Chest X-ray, PA view. Patient: 57 years old, sex F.
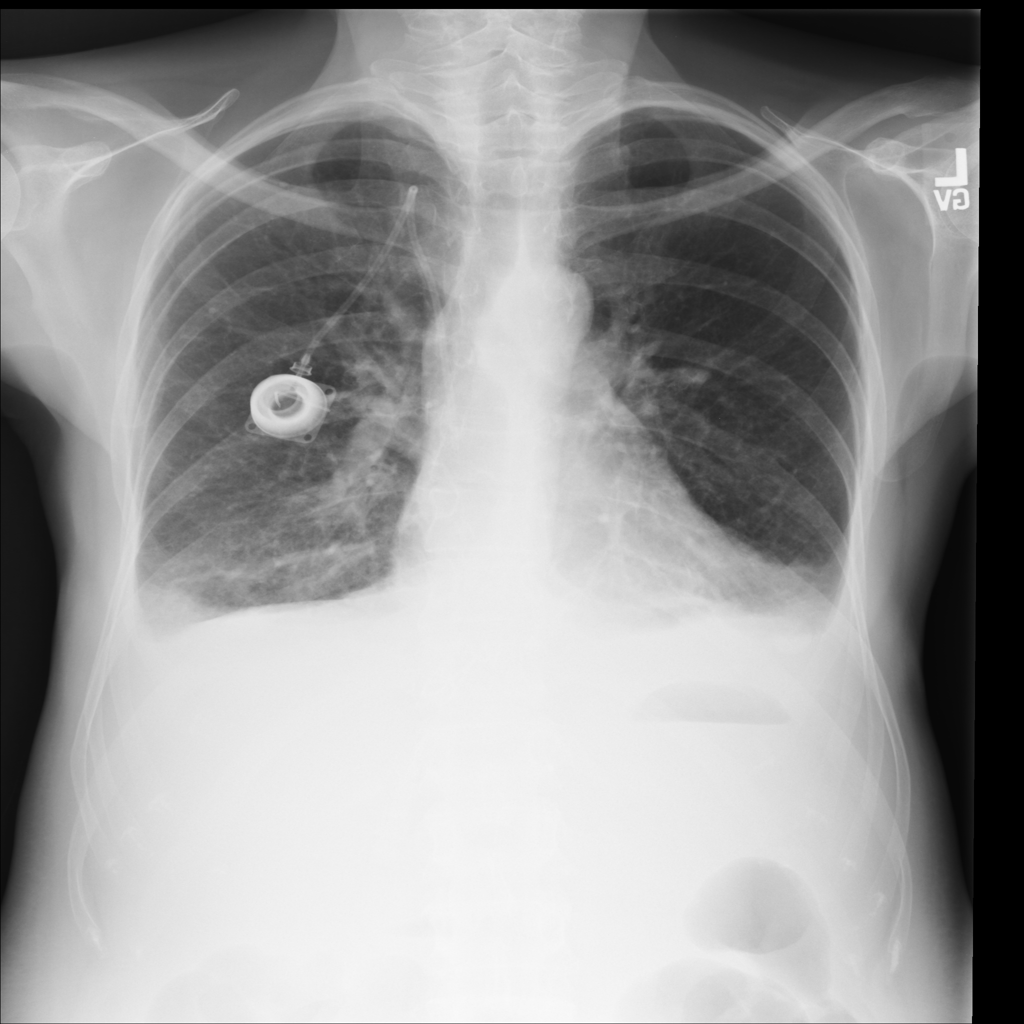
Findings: Effusion